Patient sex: M
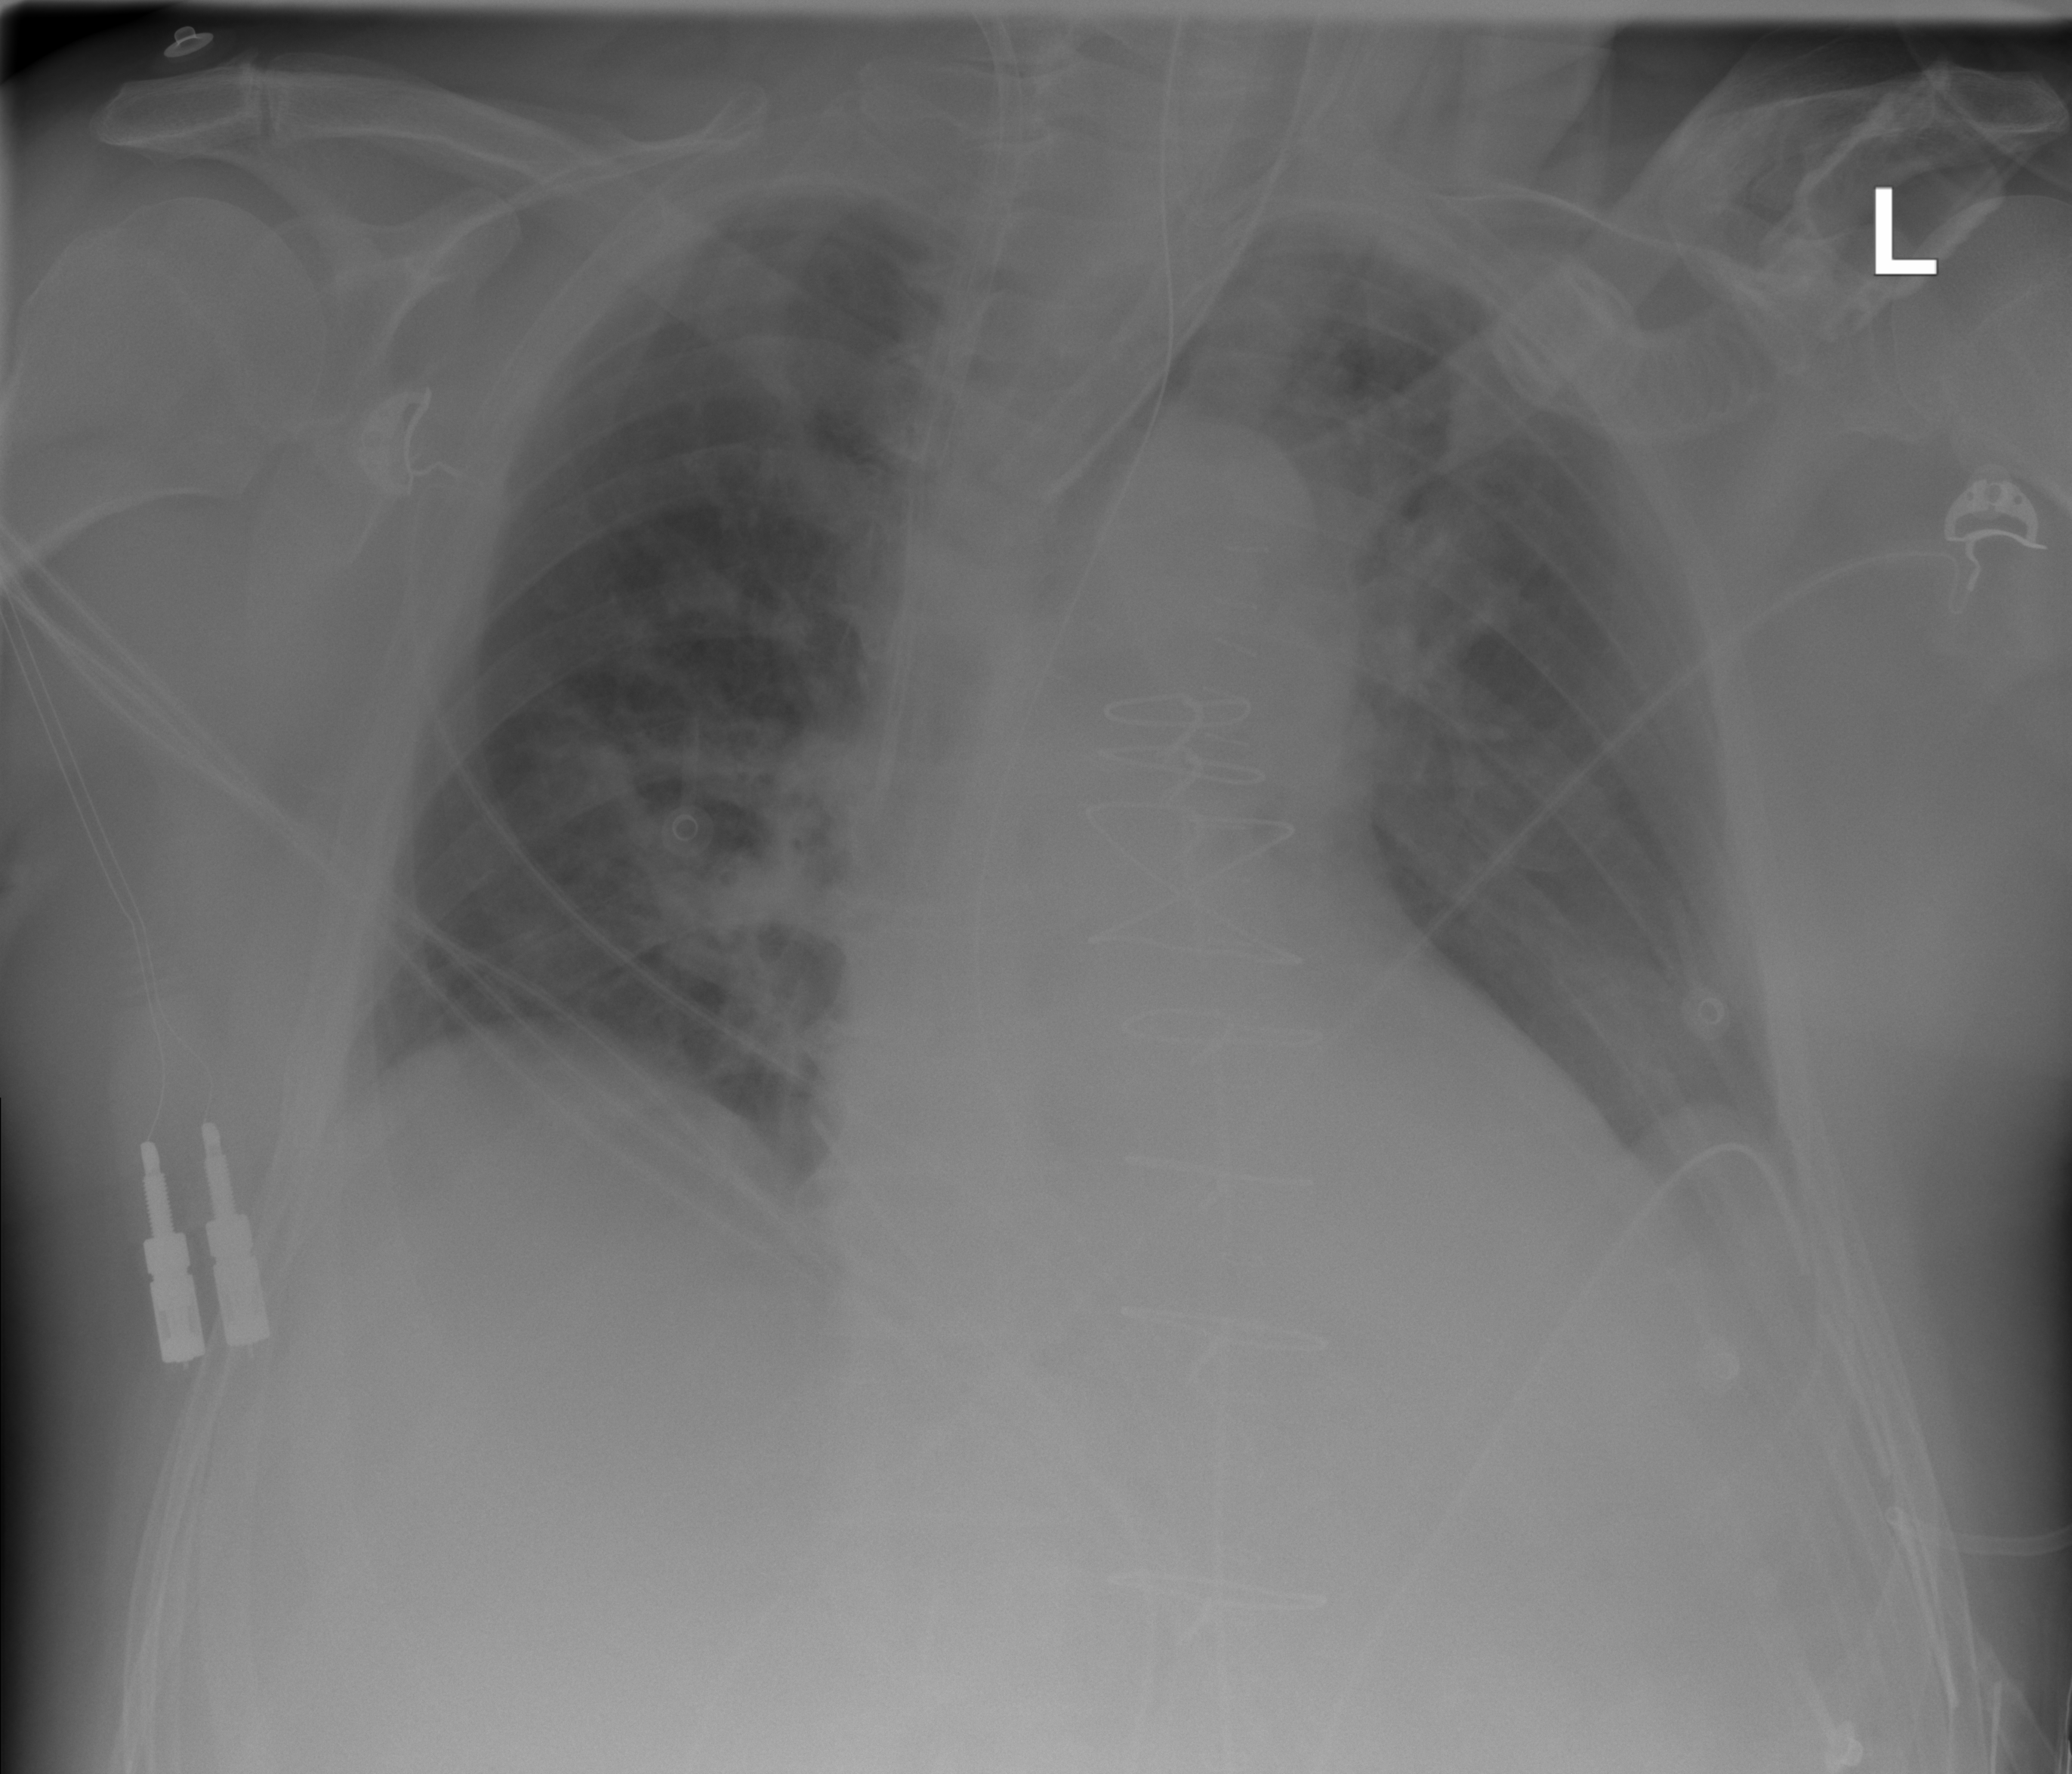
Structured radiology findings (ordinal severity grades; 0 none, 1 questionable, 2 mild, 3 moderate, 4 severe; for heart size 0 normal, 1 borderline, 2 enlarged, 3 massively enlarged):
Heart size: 2
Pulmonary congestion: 0
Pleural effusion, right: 0
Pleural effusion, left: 2
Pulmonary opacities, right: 0
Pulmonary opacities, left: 0
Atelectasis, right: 0
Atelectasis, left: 0